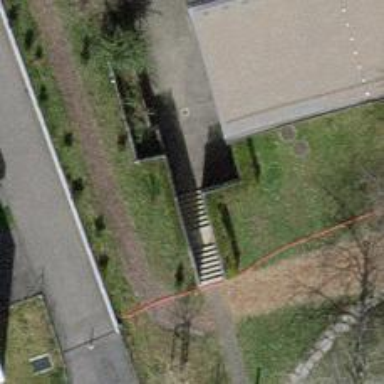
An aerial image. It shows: Road with steps.